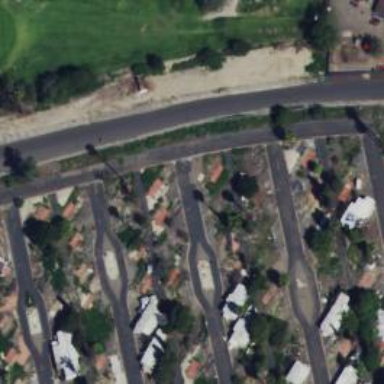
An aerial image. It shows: Residential road.